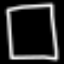
Label: square